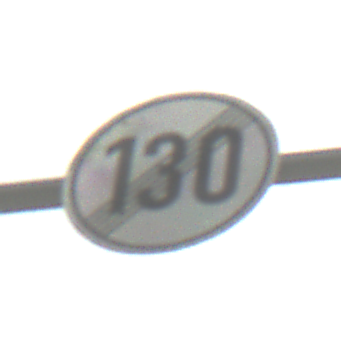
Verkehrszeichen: EndeGeschwindigkeit130
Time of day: MorningAfternoon
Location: Outdoor (Suburban)
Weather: PartlyCloudy
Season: NotSpecified
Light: Natural